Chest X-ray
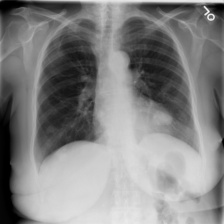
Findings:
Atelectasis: negative
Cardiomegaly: negative
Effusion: negative
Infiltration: negative
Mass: positive
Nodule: negative
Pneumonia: negative
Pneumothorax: negative
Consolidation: negative
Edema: negative
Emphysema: negative
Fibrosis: negative
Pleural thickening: negative
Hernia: negative